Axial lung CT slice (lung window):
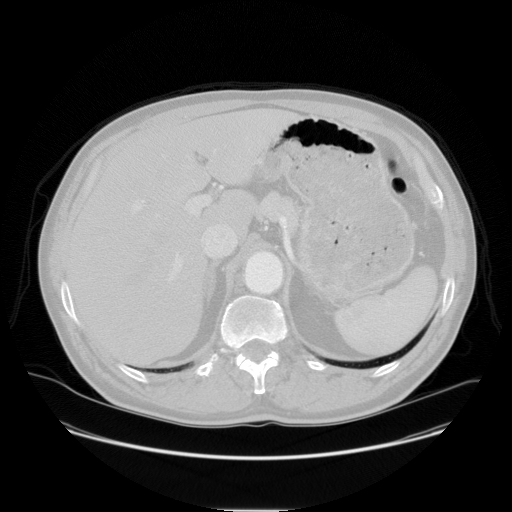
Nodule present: no